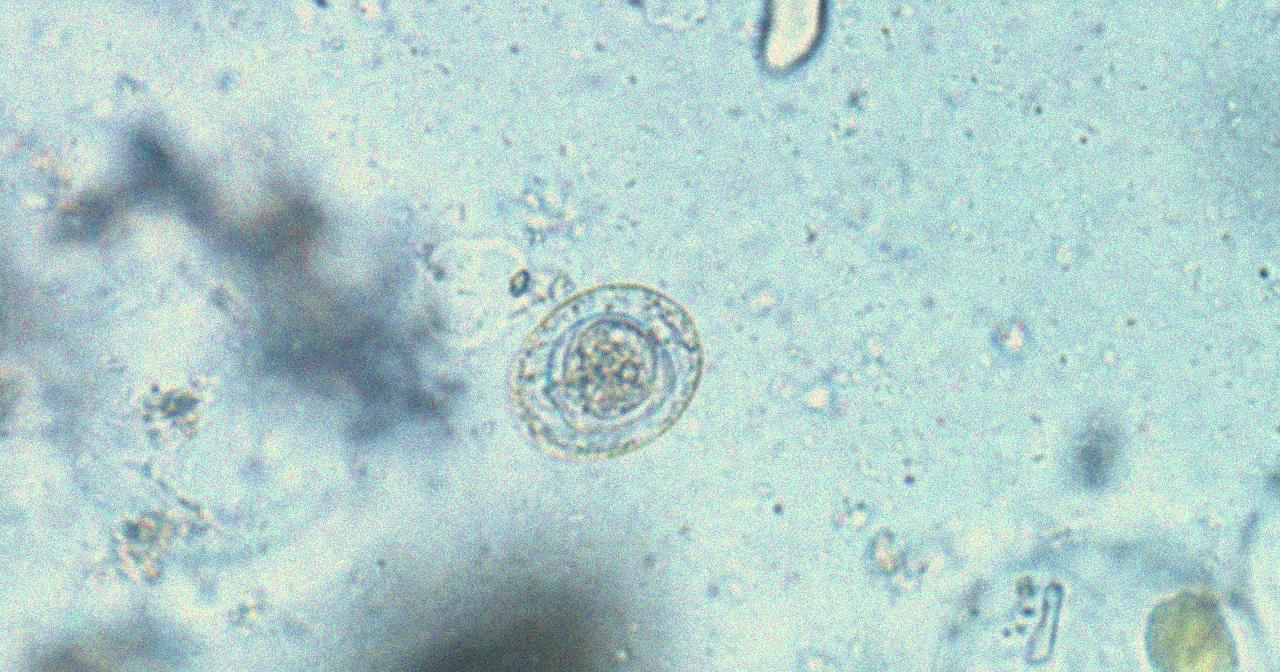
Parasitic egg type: Hymenolepis nana